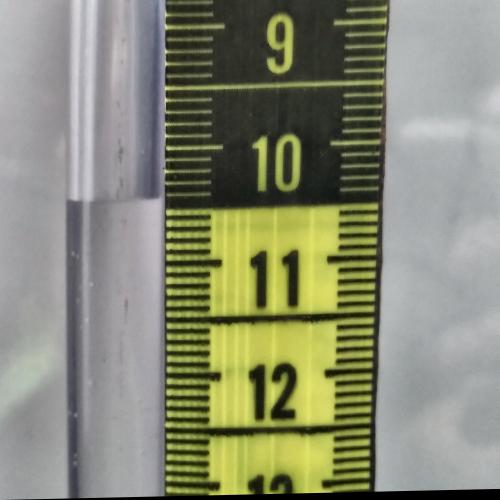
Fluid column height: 10.4 cm